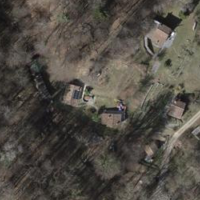
EUNIS habitat code: 41
Species observed at this site:
Humulus lupulus